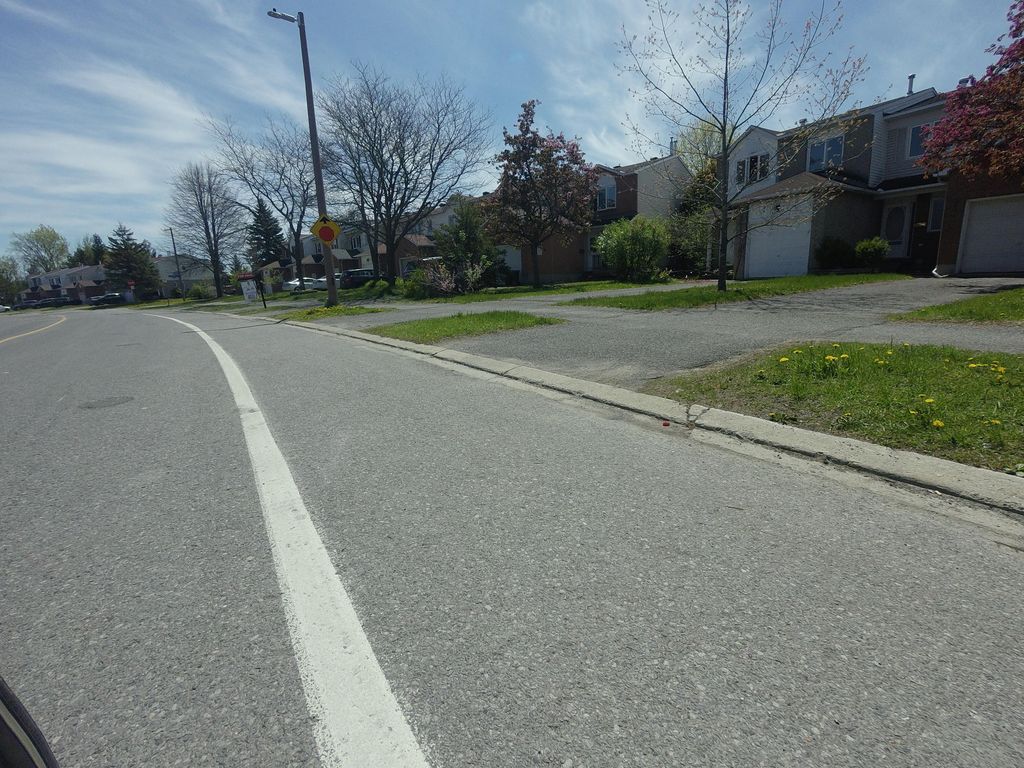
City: ottawa-gatineau